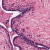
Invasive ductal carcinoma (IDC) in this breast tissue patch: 0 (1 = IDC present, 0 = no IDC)